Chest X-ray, AP view. Patient: 62 years old, sex M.
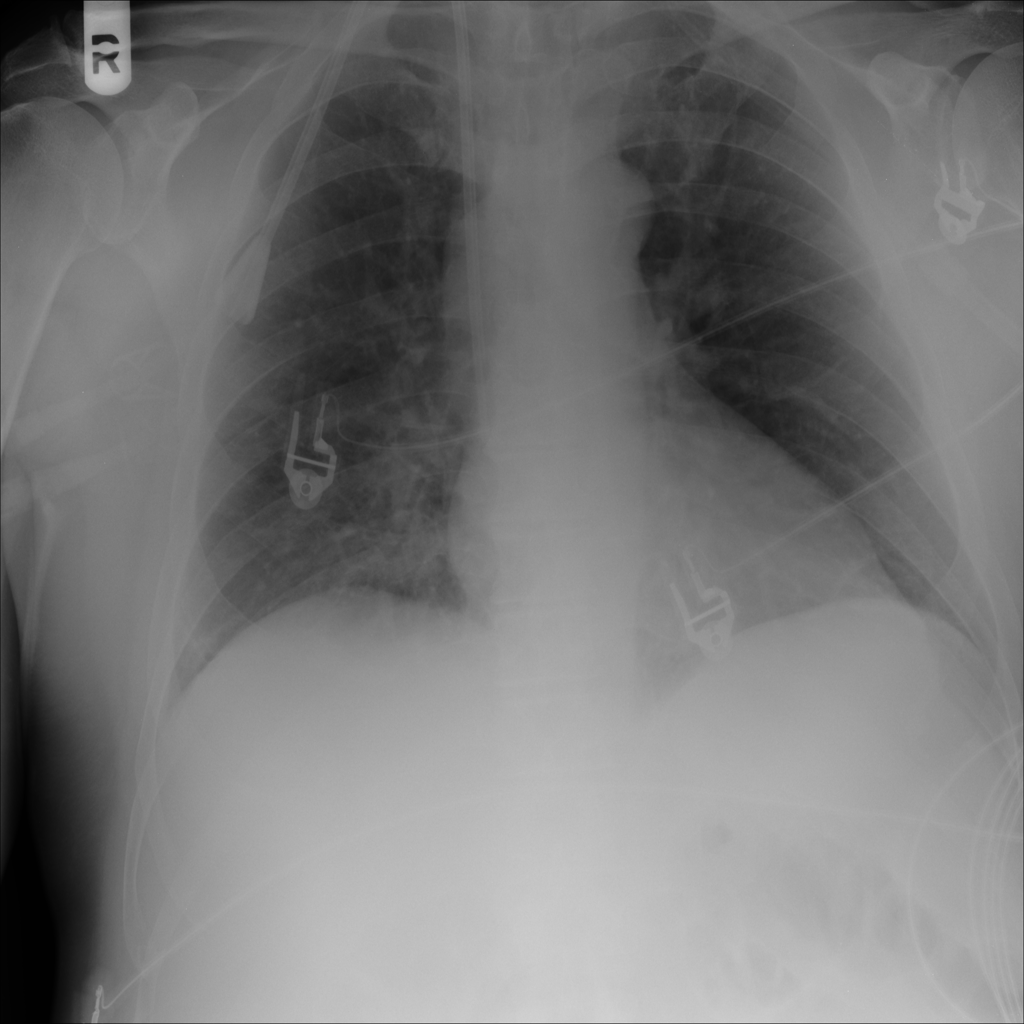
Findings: Infiltration